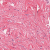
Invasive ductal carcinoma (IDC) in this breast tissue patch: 0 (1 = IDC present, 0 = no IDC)